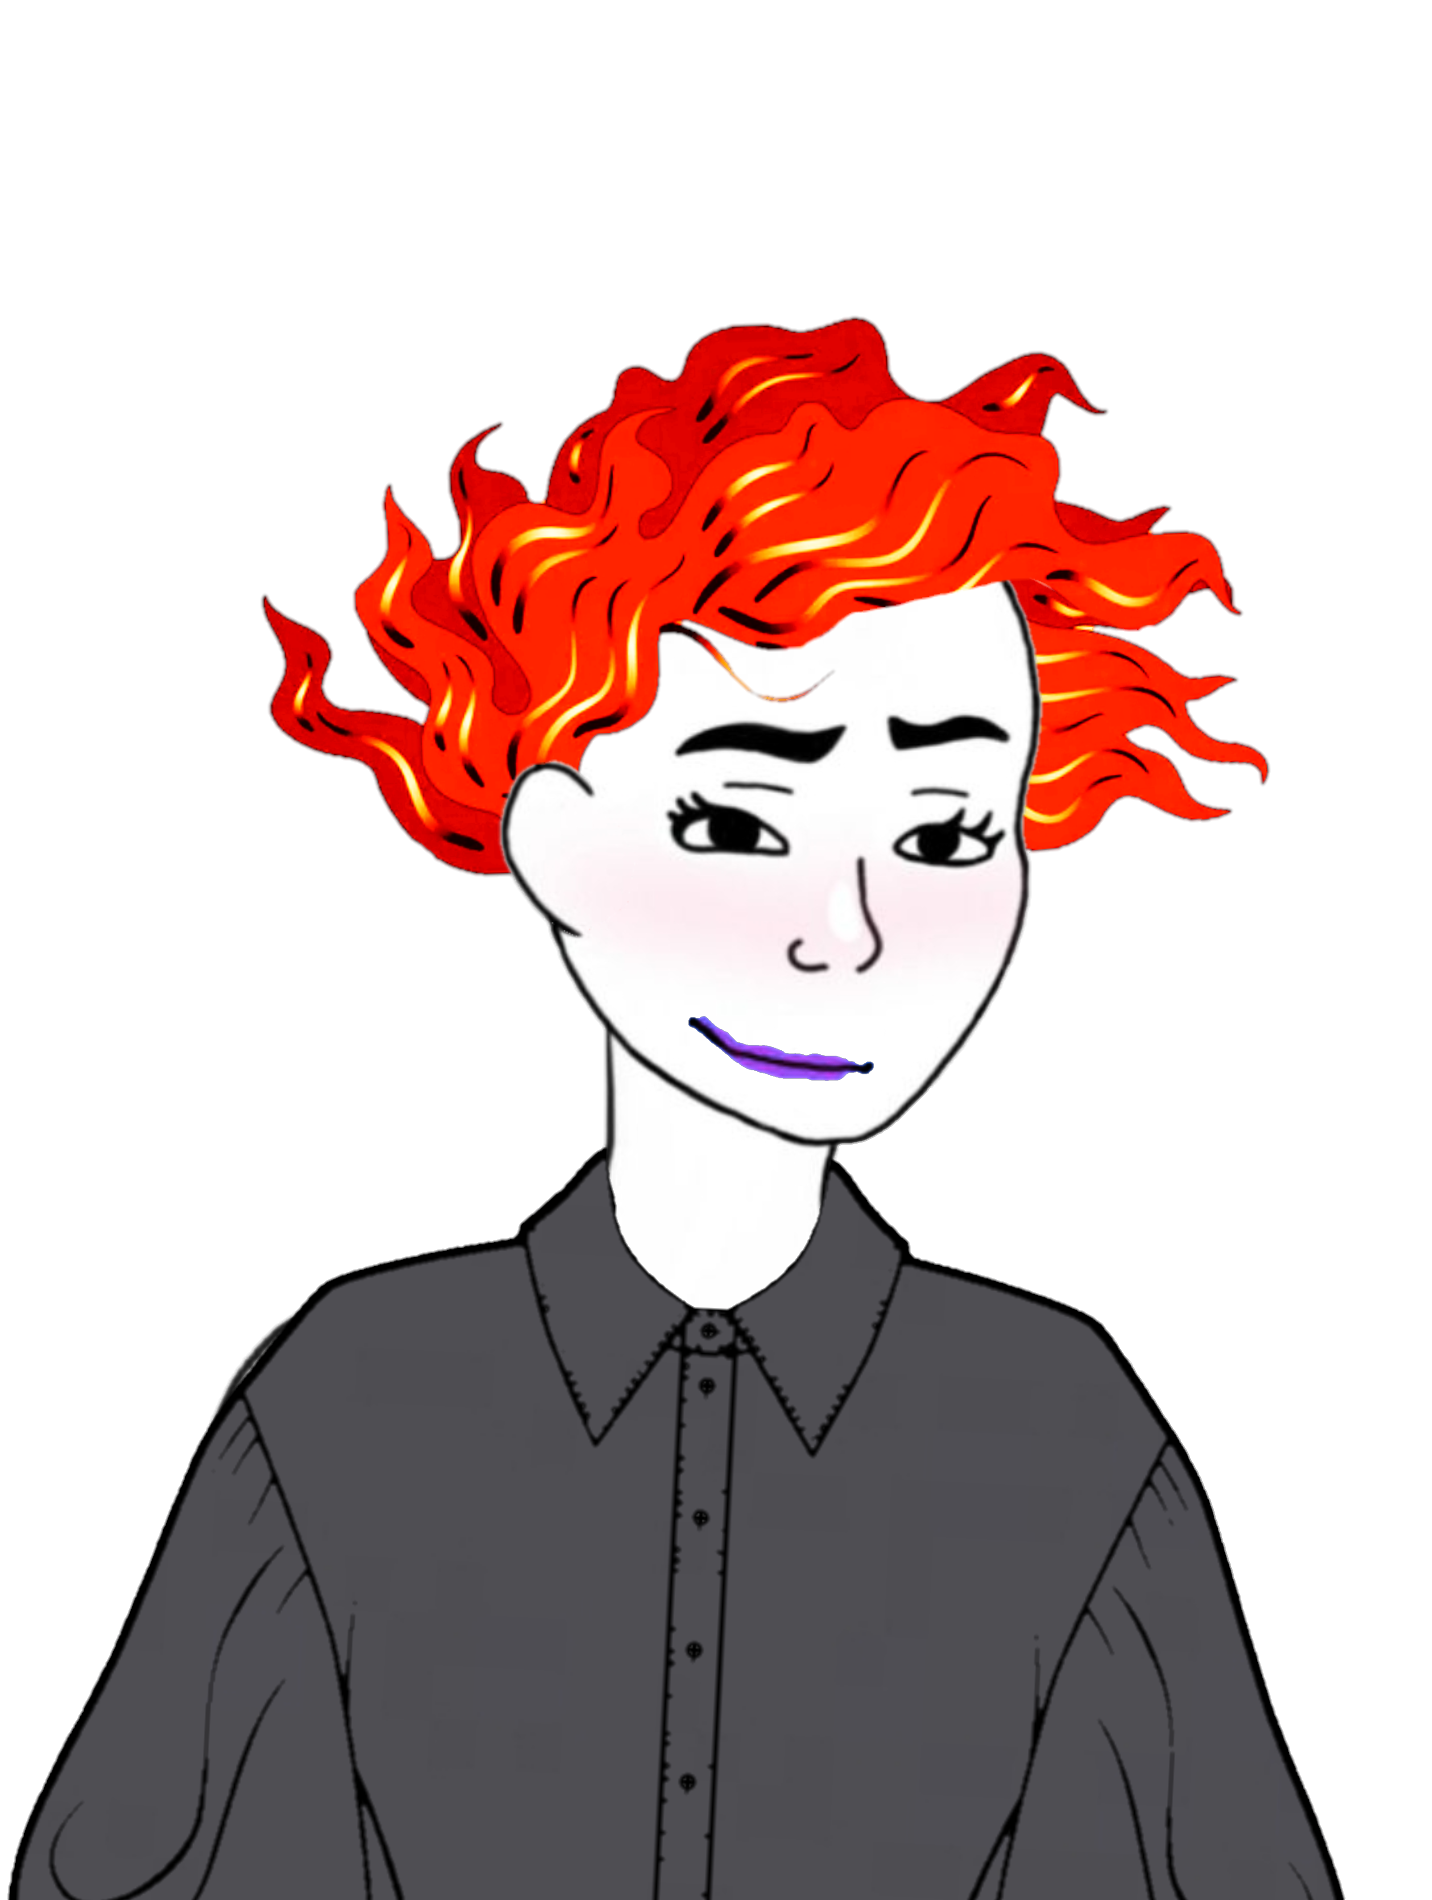
Label: 5_Tomboy